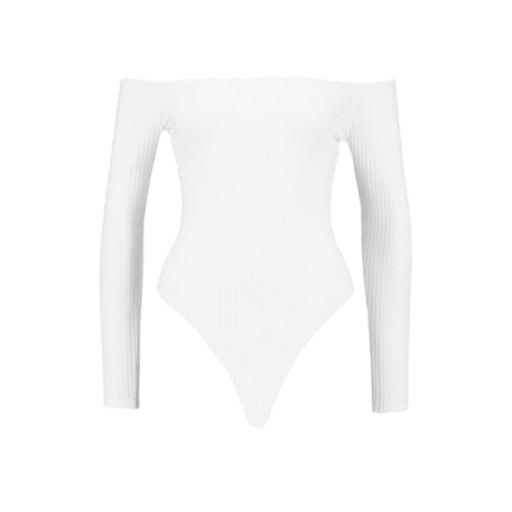
white body suit, front long sleeve bardot, only white and long sleeves, white background